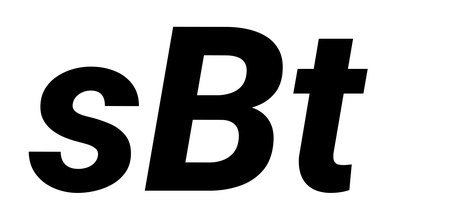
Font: Roboto-Italic_ExtraBold_Italic